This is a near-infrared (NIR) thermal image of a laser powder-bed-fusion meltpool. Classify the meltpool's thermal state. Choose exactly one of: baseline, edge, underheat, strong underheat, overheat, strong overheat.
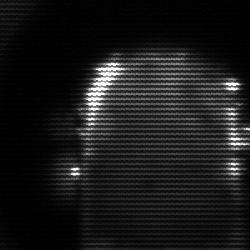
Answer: baseline